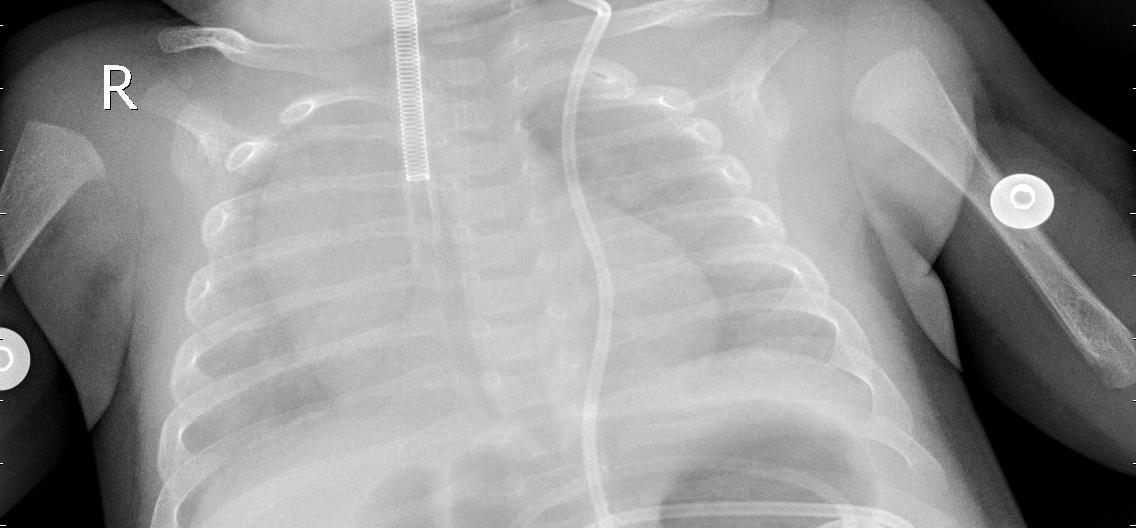
Diagnosis: PNEUMONIA